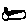
Label: house